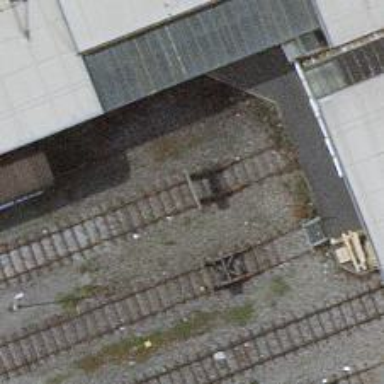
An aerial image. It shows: Railway buffer stop.